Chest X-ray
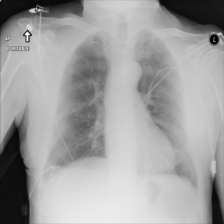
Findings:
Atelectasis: negative
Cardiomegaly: negative
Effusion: positive
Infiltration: negative
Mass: negative
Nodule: negative
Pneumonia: negative
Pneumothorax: negative
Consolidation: negative
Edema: negative
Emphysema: negative
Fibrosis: negative
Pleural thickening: negative
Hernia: negative